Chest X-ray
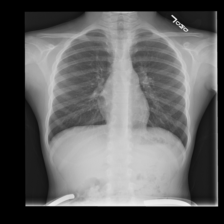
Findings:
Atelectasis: negative
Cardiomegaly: negative
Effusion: negative
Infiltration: negative
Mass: negative
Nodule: negative
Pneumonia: negative
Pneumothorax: negative
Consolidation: negative
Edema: negative
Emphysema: negative
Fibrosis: negative
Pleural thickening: negative
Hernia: negative